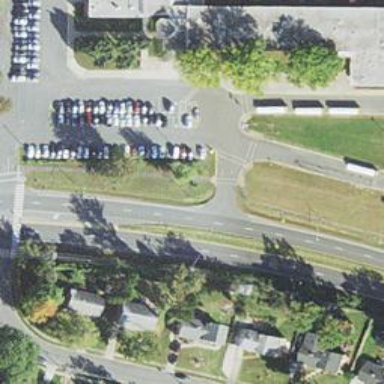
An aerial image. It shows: Asphalt footway with uncontrolled crossing marked by lines.